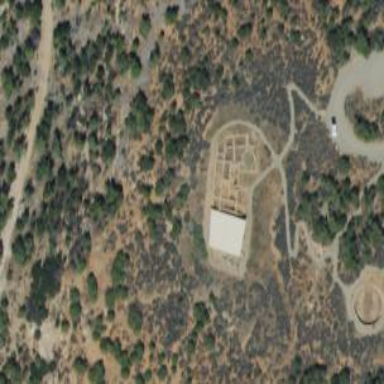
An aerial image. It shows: Archaeological site with historical significance.